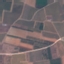
Label: PermanentCrop